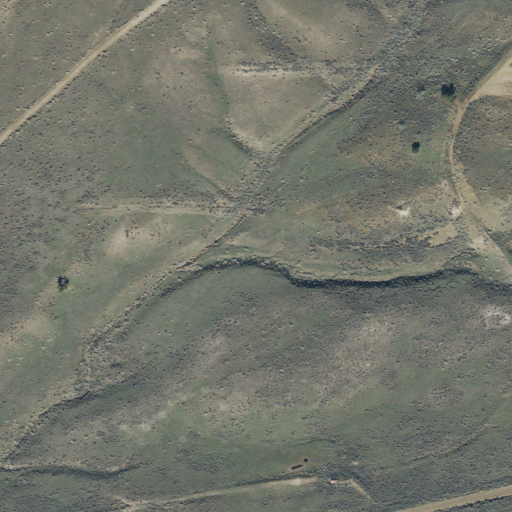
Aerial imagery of valley in Utah named Ruby Canyon containing shrub and grassland